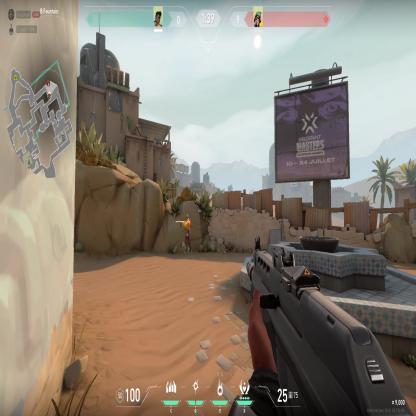
Label: enemy